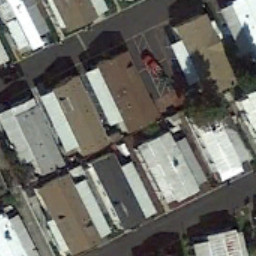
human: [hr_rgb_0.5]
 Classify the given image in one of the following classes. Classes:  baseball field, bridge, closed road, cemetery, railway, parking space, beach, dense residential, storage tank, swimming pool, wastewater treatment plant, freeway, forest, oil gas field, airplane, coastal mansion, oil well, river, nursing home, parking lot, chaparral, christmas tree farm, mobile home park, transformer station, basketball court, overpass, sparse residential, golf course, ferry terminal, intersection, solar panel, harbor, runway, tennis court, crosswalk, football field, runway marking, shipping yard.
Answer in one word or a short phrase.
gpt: mobile home park